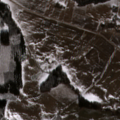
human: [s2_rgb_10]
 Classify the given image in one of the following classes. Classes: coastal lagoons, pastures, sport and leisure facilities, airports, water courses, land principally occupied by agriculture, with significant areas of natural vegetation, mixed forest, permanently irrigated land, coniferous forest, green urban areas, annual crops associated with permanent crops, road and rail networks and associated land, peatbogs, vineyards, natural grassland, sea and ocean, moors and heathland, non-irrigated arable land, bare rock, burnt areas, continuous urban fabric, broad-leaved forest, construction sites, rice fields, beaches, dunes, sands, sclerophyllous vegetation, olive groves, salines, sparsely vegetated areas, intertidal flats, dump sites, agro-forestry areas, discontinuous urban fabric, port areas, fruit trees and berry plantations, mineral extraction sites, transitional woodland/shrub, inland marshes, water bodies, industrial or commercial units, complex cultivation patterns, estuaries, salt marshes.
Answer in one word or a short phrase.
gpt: non-irrigated arable land, complex cultivation patterns, land principally occupied by agriculture, with significant areas of natural vegetation, broad-leaved forest, mixed forest